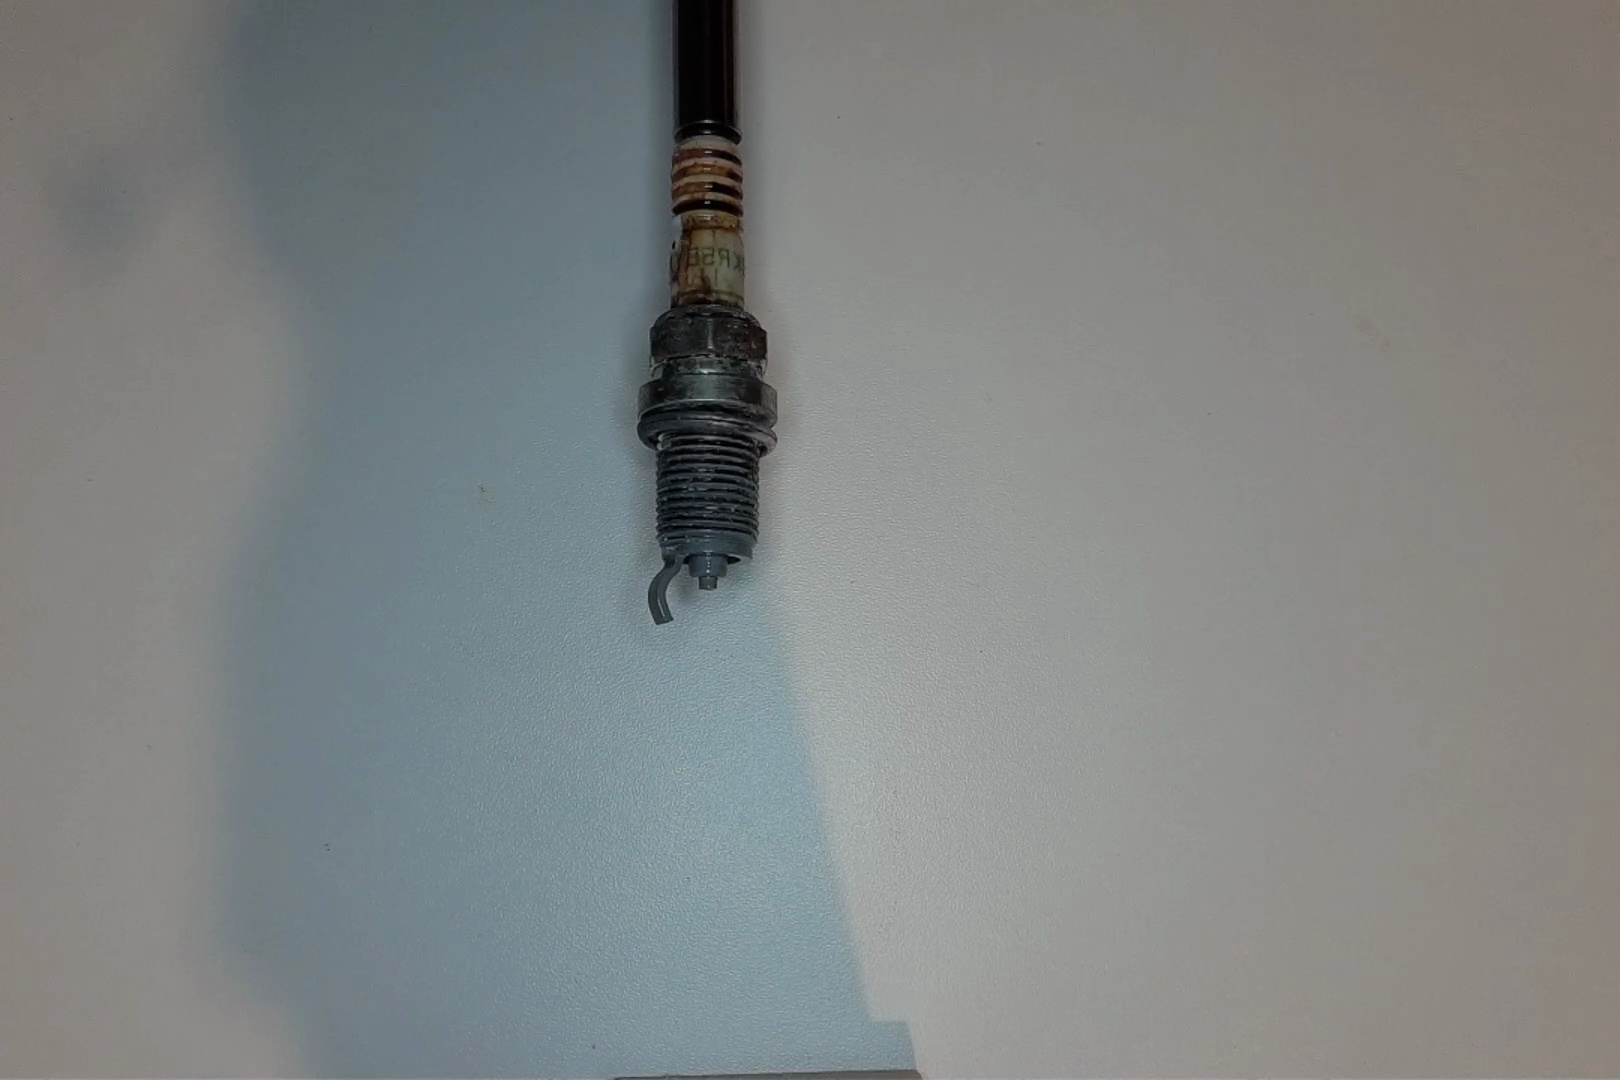
Label: anomaly